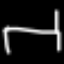
Label: bed